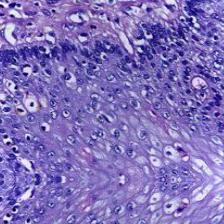
Diagnosis: Normal